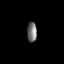
Tissue: prostate
Cell type: T cells
Senescence score: 0.283
Nuclear area (px): 184
Mean DAPI intensity: 120.777